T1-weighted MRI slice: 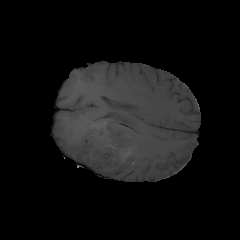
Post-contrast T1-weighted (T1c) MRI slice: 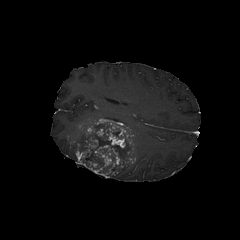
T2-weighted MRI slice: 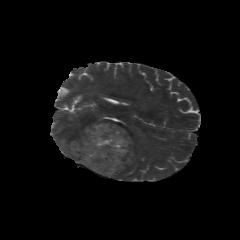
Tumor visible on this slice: yes